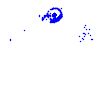
Particle: electron